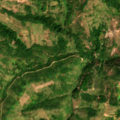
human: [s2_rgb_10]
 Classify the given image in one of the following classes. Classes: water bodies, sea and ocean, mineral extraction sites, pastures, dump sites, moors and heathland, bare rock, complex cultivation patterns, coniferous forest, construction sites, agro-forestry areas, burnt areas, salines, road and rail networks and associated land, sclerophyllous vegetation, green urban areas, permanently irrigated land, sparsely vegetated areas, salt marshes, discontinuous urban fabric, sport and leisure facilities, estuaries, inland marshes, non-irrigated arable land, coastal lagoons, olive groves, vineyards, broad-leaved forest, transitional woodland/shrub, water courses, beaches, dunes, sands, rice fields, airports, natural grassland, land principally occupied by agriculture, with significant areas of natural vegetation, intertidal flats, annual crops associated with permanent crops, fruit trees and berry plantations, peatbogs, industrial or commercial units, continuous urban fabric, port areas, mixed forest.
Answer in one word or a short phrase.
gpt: complex cultivation patterns, land principally occupied by agriculture, with significant areas of natural vegetation, broad-leaved forest, transitional woodland/shrub